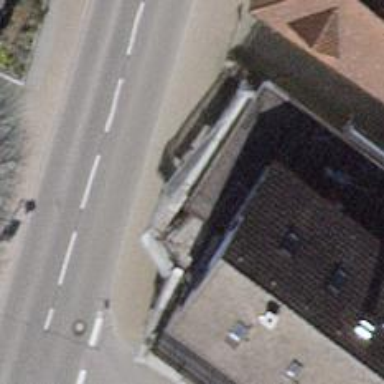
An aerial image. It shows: Café with bakery inside.